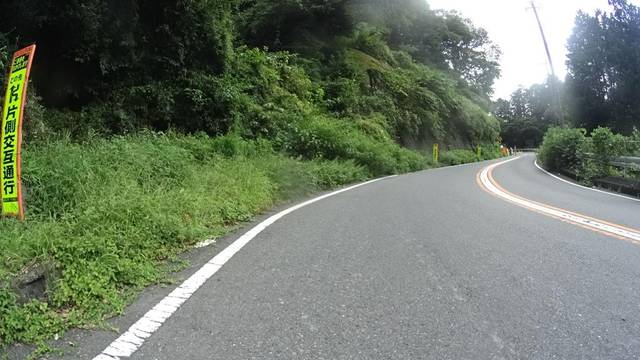
Region: Japan
Coordinates: 35.621, 139.225